Question: Suppose if I have two rects with x,y,w,h and one is stationary and the other is moving at vx, vy. I already calculated that they overlap each other and I know the overlap rect as well. What I am interested in finding out is the red vector in the below graph:

This is different than a minimum adjustment vector because as you can see, the minimum adjustment would just move rect A leftwards, whereas the red vector moves it leftwards and upwards. Is there an efficient way to calculate this?
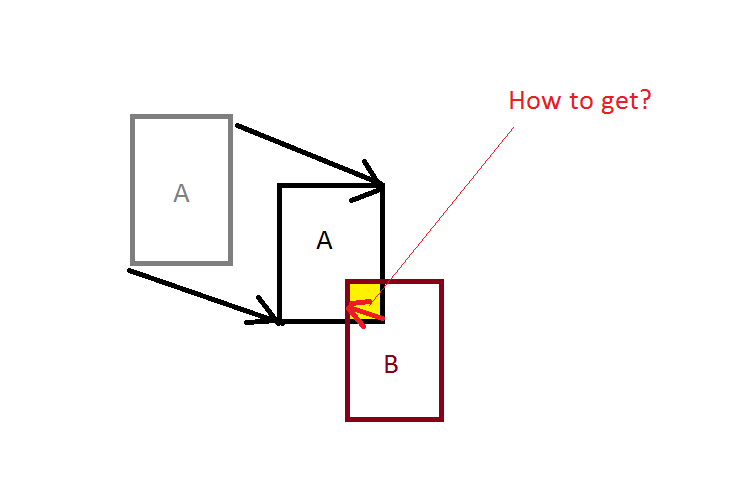
Answer: 'V0''V1'
so you can exploit that:

where 'dx,dy' is the overlap area size so
'''
if (|V0.x|>=|V0.y|)
{
V1.x=-sign(V0.x)*|dx|
V1.y=-sign(V0.y)*|dx*V0.y/V0.x|
}
if (|V0.x|<|V0.y|)
{
V1.y=-sign(V0.y)*|dy|
V1.x=-sign(V0.x)*|dy*V0.x/V0.y|
}
'''
Hope I did not make some silly mistake but anyway the idea behind should be strait-forward. If not make the parametric line equation of 'V0' ... You can also exploit the 'dot' product for this but that should lead to the same results ...